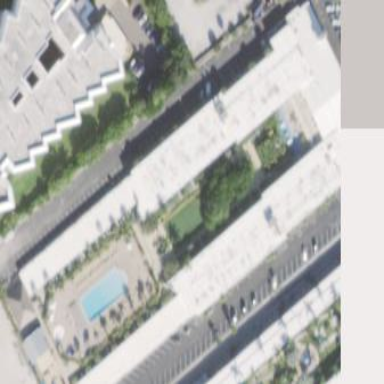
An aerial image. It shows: Hotel building.